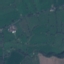
Label: Pasture